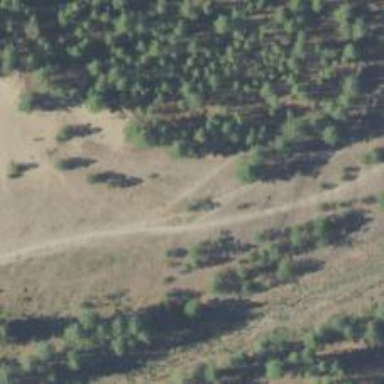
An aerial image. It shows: Footway with excellent trail visibility.